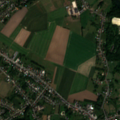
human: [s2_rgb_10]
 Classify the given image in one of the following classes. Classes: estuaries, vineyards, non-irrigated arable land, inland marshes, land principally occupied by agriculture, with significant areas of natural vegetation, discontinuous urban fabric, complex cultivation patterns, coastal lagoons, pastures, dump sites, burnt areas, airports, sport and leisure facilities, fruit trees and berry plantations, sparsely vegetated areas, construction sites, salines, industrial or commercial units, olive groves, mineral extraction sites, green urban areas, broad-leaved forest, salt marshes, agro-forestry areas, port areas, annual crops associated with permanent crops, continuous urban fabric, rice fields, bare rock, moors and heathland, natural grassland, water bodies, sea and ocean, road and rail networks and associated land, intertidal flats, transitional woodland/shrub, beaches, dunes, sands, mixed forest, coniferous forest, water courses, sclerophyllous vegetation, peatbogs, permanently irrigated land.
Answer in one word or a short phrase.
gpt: discontinuous urban fabric, non-irrigated arable land, pastures, broad-leaved forest, water bodies